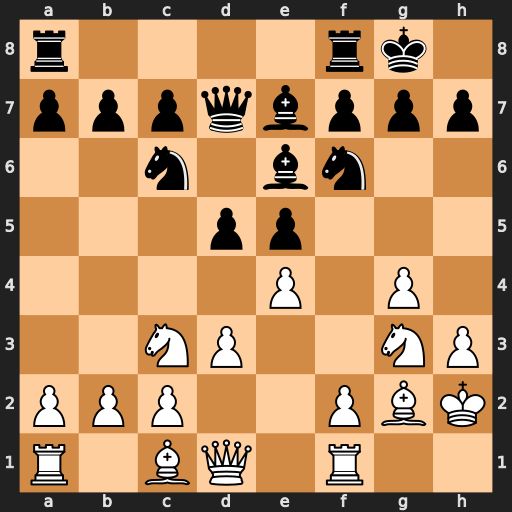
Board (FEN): r4rk1/pppqbppp/2n1bn2/3pp3/4P1P1/2NP2NP/PPP2PBK/R1BQ1R2
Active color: w
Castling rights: -
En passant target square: -
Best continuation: g5 dxe4 gxf6